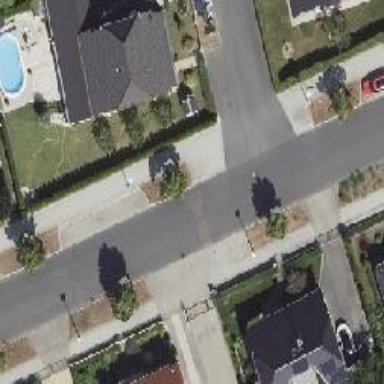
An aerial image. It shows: Unmarked road crossing.